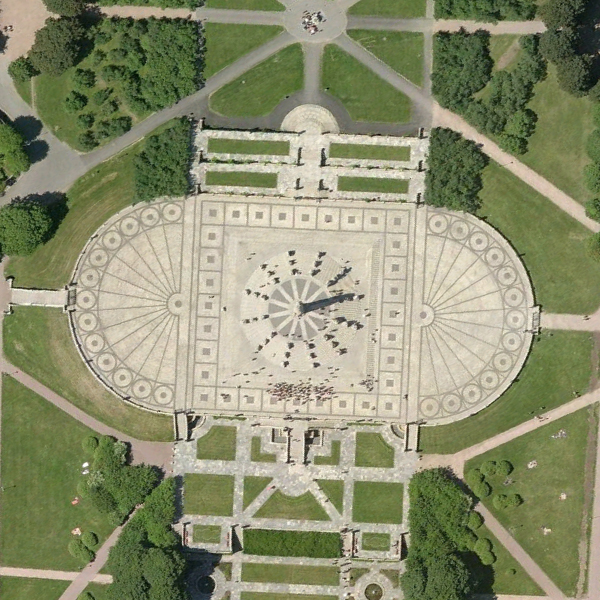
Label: Square